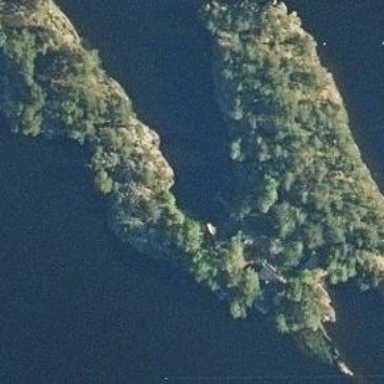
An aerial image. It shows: Islet surrounded by woodland.